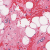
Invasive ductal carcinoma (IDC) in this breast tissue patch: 0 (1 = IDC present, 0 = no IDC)